Field crop: maize
Growth stage: 1
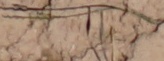
Species: lolium